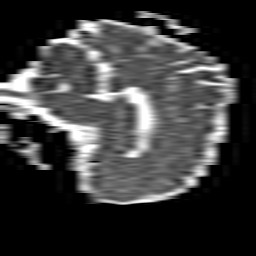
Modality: ADC
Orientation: sagittal
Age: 53
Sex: male
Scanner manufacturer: philips
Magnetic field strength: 1.5 T
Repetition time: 3.481 s
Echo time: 0.07039 s